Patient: sex F, age 75
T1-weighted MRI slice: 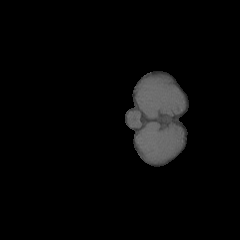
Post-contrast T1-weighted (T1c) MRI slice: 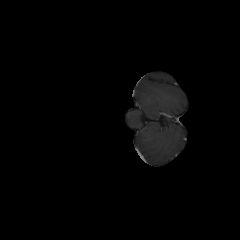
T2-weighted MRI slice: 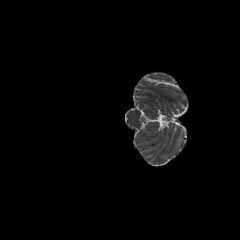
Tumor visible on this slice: no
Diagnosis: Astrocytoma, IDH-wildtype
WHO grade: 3